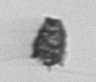
Label: Syracosphaera_pulchra